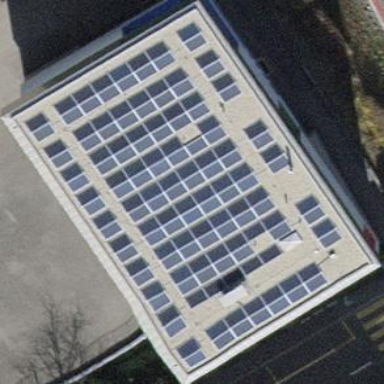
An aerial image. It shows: School building.